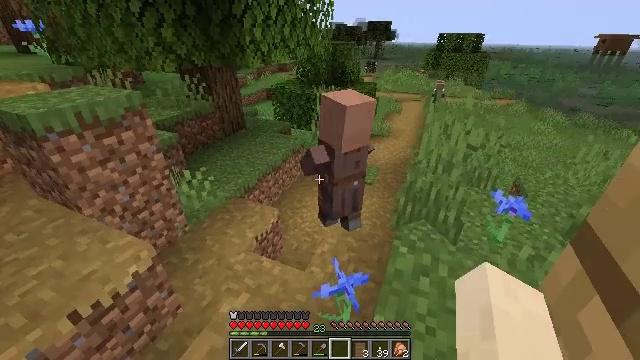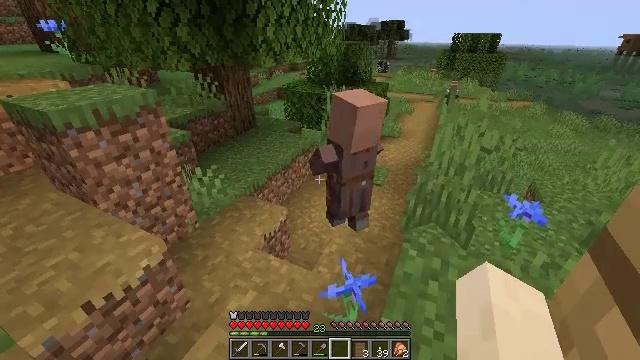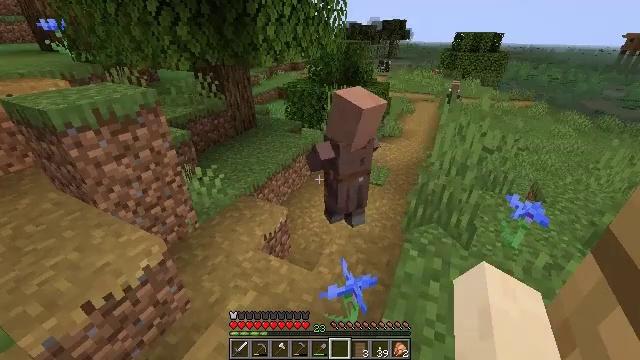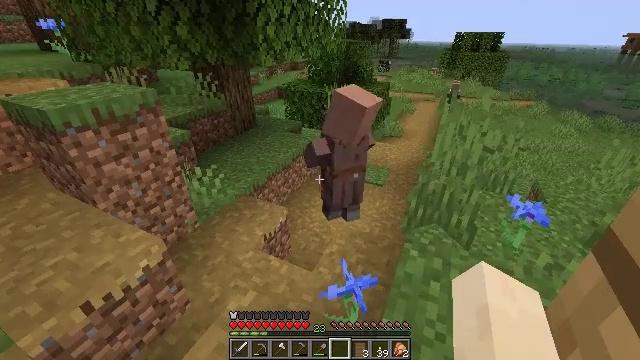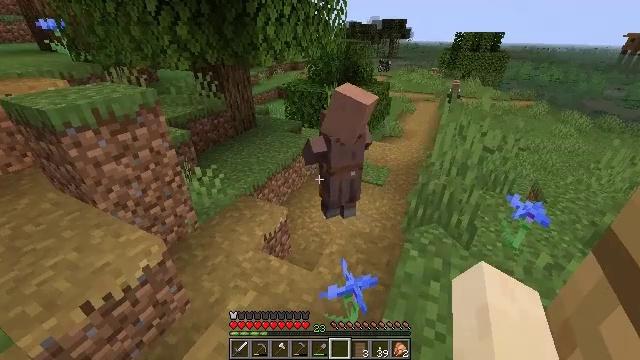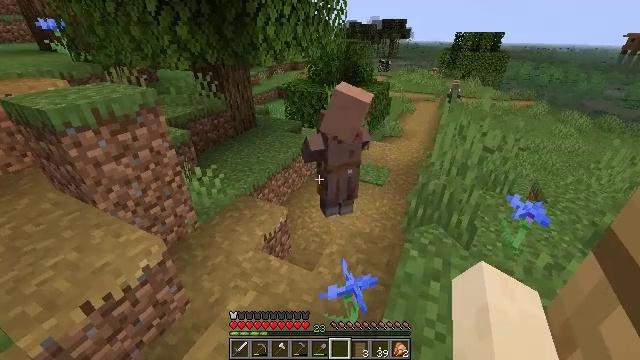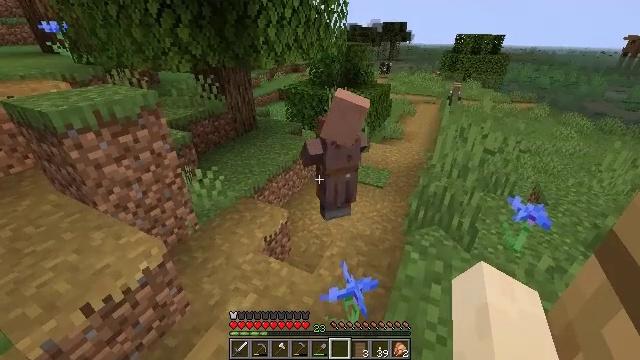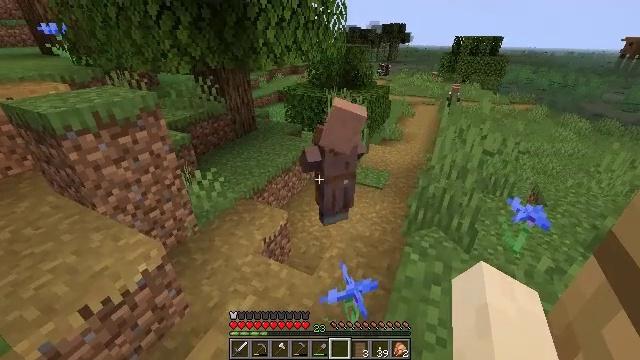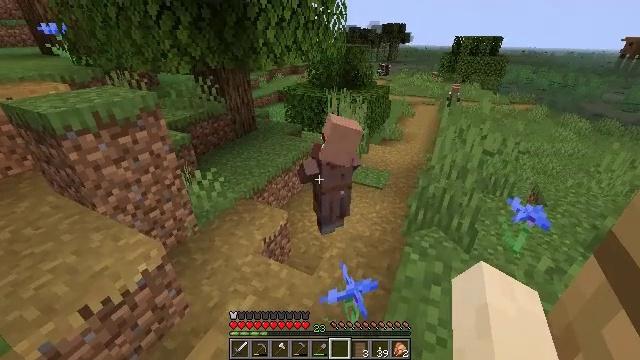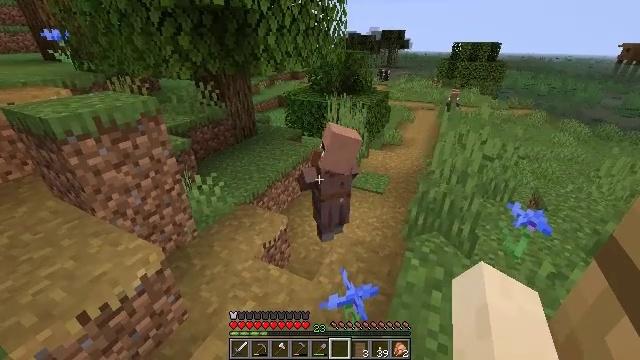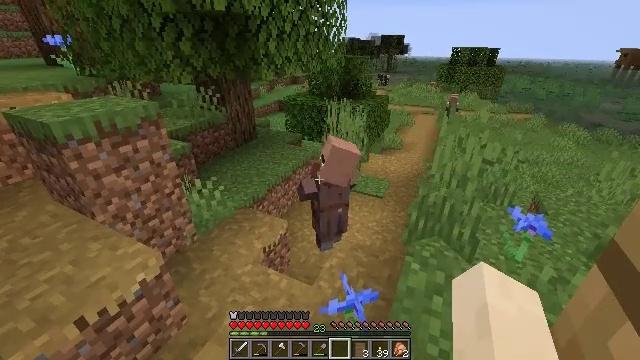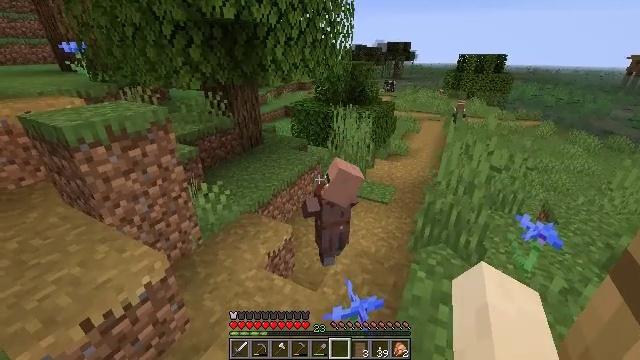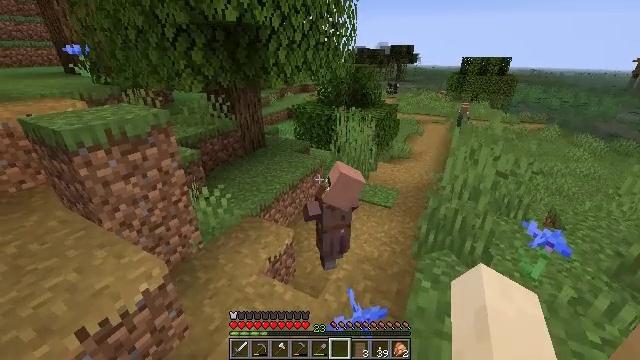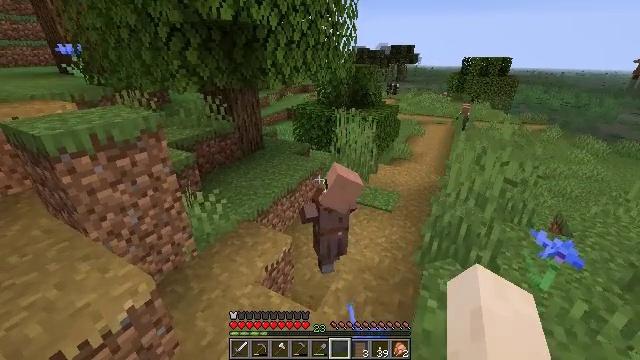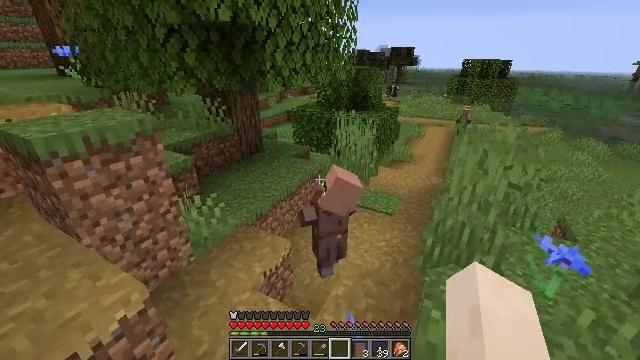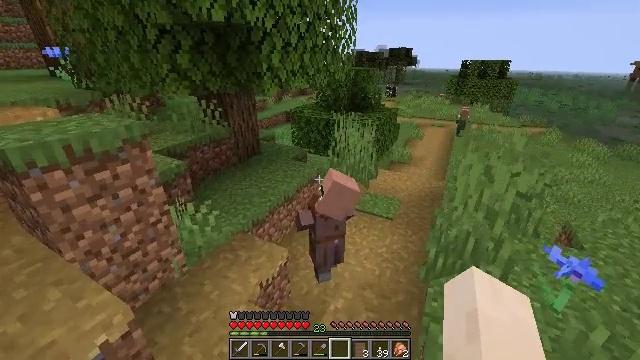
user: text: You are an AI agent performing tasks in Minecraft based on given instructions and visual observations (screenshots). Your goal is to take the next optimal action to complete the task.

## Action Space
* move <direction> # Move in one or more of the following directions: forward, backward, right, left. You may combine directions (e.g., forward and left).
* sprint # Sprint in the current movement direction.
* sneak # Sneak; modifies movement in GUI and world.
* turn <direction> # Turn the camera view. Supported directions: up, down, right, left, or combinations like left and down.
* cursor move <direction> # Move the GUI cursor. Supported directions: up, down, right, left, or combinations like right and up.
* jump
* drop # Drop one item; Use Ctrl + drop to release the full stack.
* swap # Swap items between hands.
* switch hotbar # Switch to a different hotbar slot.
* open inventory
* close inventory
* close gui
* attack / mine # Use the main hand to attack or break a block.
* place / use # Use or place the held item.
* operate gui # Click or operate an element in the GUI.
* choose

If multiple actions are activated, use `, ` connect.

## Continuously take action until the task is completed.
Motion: motion action
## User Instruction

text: Break the cauldron to collect it.
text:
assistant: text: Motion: turn left, use / place
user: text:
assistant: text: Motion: no_op
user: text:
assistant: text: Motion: use / place
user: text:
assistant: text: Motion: use / place
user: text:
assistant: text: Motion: no_op
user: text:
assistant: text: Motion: no_op
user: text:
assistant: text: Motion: no_op
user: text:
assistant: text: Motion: no_op
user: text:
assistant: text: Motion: turn up
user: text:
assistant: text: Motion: no_op
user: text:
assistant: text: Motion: turn left and up
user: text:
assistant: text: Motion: move forward
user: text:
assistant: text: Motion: move forward
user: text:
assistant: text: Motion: move forward
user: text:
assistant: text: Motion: move forward
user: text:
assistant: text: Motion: move forward, sprint, turn right and down
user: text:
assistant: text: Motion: move forward, sprint, turn down
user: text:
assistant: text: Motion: move forward, sprint
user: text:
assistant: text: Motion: move forward, sprint
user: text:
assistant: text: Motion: move forward, sprint
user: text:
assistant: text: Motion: move forward, sprint
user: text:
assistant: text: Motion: move forward, sprint, turn left and up
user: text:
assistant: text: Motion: move forward
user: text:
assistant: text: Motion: move forward, use / place
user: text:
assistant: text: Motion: move forward, use / place
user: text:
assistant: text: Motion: use / place
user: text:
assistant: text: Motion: no_op
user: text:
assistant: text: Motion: no_op
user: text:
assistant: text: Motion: open gui
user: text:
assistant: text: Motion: no_op